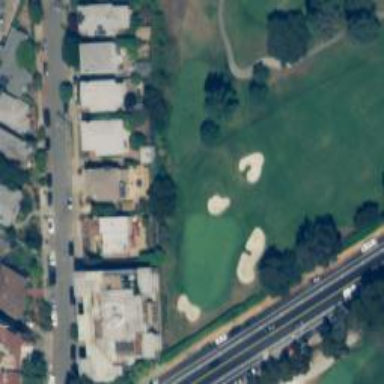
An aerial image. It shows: View of golf hole.